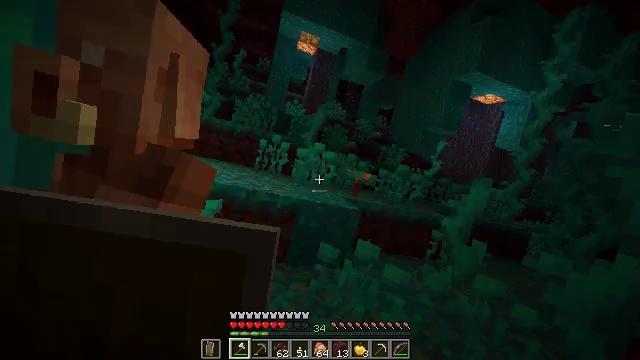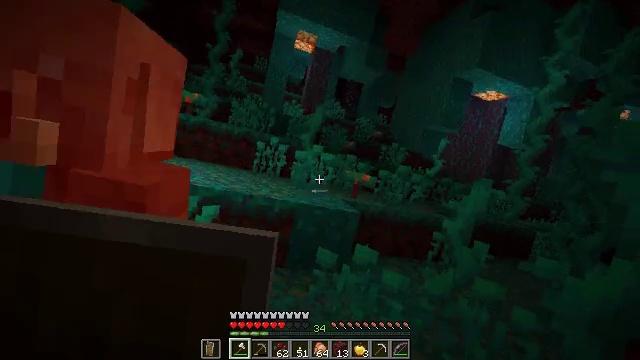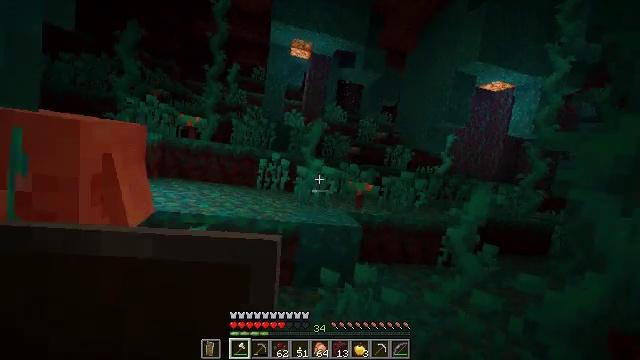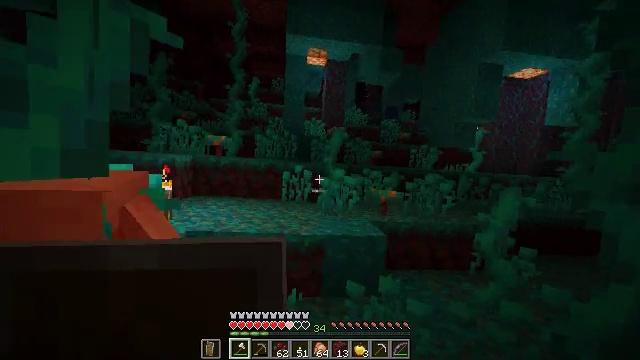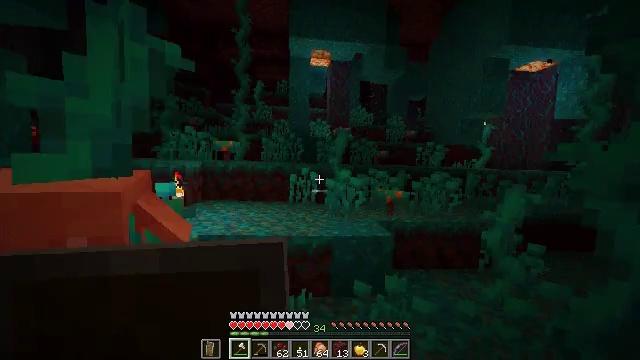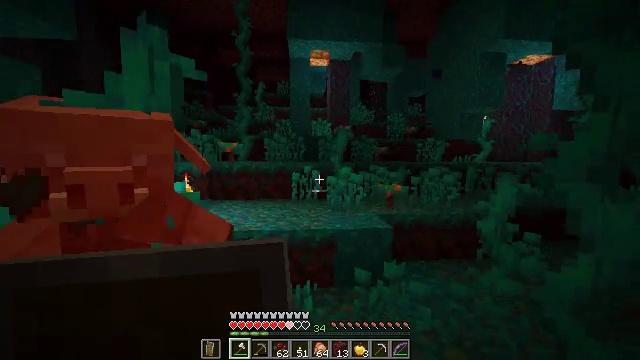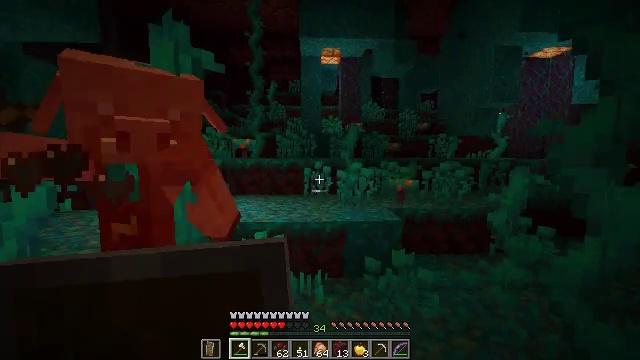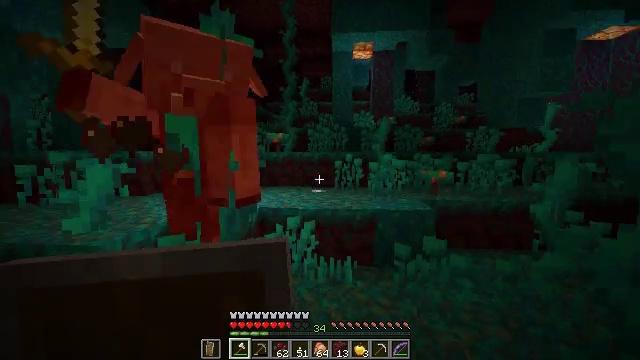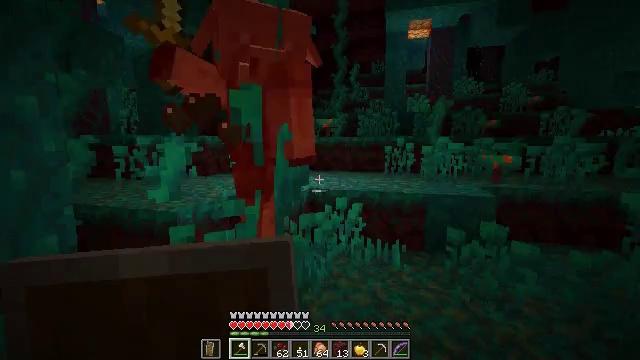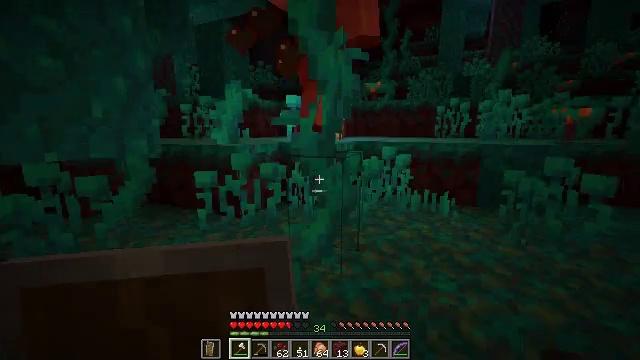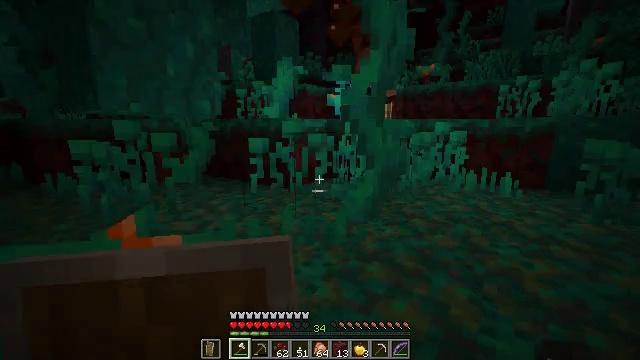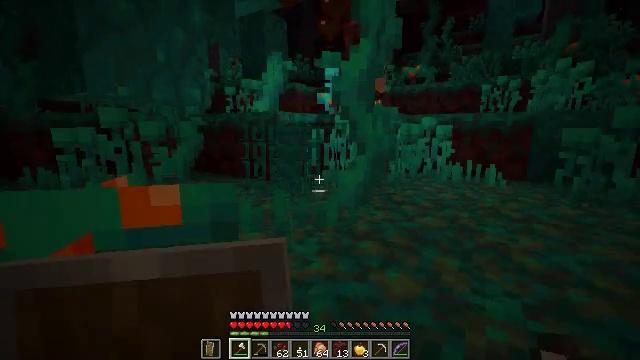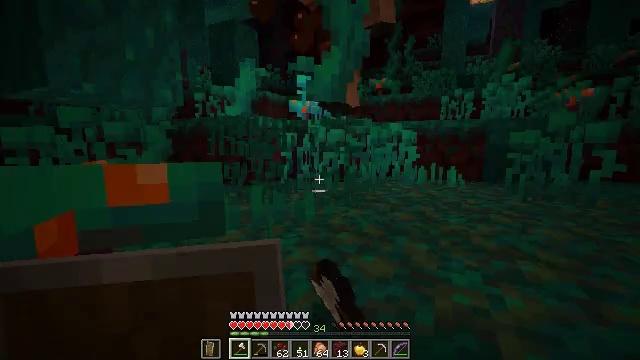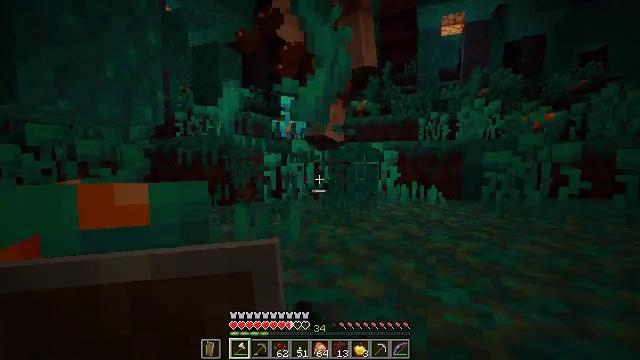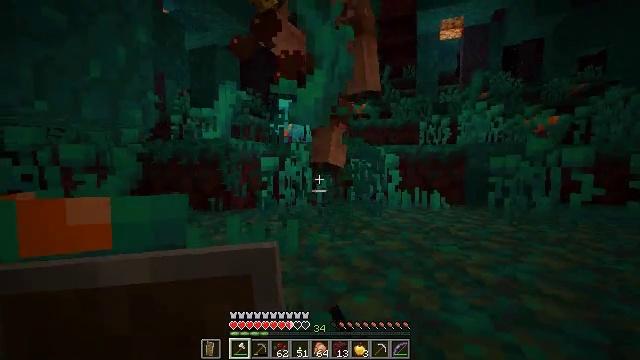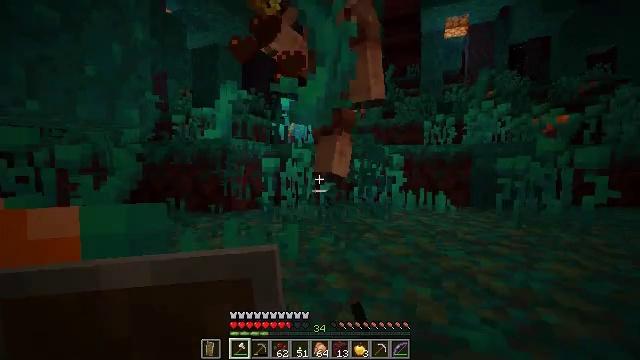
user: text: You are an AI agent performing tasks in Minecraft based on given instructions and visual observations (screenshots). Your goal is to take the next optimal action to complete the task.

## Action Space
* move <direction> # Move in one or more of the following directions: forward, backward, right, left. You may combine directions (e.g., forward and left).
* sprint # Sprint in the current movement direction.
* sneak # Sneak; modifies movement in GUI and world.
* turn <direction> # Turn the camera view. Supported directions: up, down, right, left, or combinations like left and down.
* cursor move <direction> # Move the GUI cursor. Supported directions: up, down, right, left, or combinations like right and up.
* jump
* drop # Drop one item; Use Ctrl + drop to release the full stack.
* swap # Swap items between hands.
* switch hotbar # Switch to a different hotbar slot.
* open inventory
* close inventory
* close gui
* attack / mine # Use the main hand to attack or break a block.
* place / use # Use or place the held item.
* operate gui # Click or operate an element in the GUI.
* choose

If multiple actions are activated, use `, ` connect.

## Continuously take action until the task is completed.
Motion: motion action
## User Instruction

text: Clear the area by mining warped roots.
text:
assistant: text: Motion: no_op
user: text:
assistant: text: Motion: move back, turn left
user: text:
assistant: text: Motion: move back, turn left
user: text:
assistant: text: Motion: move back, turn left
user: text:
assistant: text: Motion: move back
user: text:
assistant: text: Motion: turn left
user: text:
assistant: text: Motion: turn left
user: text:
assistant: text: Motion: turn left and down
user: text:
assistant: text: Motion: turn left and down
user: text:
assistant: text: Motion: turn left
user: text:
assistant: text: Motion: turn right and up, attack / mine
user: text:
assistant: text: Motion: turn right and up, attack / mine
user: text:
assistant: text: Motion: move forward, turn right and up, attack / mine
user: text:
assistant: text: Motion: move forward
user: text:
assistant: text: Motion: move forward
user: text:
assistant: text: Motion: no_op